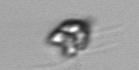
Label: Pyramimonas_longicauda